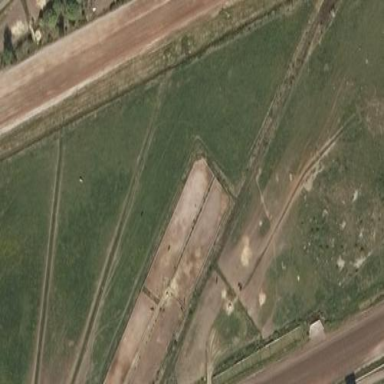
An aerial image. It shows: Track on leisure land used for horse racing.